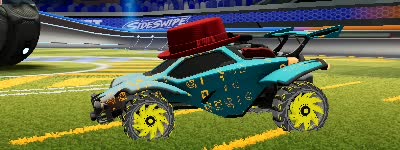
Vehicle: octane